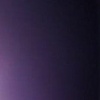
Label: space